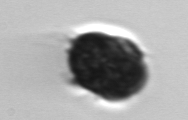
Label: Mesodinium